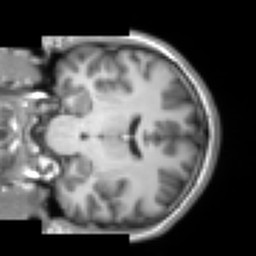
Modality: T1w
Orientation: coronal